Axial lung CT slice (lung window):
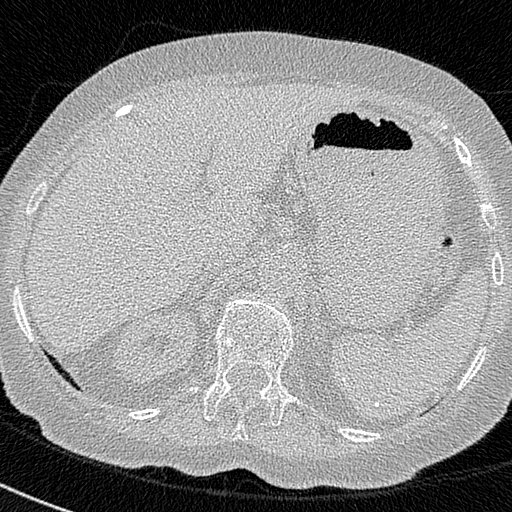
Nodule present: no